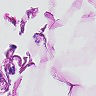
Metastatic tissue present: no